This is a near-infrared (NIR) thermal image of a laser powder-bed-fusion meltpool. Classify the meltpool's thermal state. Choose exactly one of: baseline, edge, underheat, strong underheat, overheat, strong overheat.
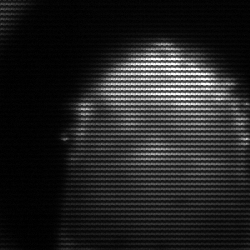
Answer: edge